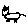
Label: cat